Question: I've read the documentation for 'GridBagLayout' and I can't make sense of it. I basically want to accomplish something like this:

I made some example code to help me figure this out. How can I modify this code to accomplish this?
'''
import java.awt.*;
import javax.swing.*;
public class Main {
public static void main(String[] args) {
JLabel label = new JLabel("label");
JTextField field = new JTextField();
JLabel label2 = new JLabel("label2");
JTextField field2 = new JTextField();
JPanel jp = new JPanel();
jp.setLayout(new GridBagLayout());
GridBagConstraints gbc = new GridBagConstraints();
gbc.fill = GridBagConstraints.BOTH;
gbc.gridx = 0;
gbc.gridy = 0;
gbc.gridwidth = 1;
//gbc.weightx = ??
jp.add(label, gbc);
gbc.gridx = 1;
gbc.gridwidth = 2;
//gbc.weightx = ??
jp.add(field, gbc);
JPanel jp2 = new JPanel();
jp2.setLayout(new GridBagLayout());
GridBagConstraints gbc2 = new GridBagConstraints();
gbc2.fill = GridBagConstraints.BOTH;
gbc2.gridx = 0;
gbc2.gridy = 0;
gbc2.gridwidth = 1;
//gbc2.weightx = ??
jp2.add(label2, gbc2);
gbc2.gridx = 1;
gbc2.gridwidth = 2;
//gbc2.weightx = ??
jp2.add(field2, gbc2);
JPanel jpContainer = new JPanel();
jpContainer.setLayout(new BoxLayout(jpContainer, BoxLayout.Y_AXIS));
jpContainer.add(jp);
jpContainer.add(jp2);
JFrame f = new JFrame();
f.setSize(300, 100);
f.setContentPane(jpContainer);
f.setDefaultCloseOperation(JFrame.EXIT_ON_CLOSE);
f.setVisible(true);
}
}
'''
---
EDIT: Changed JTextArea to JTextField
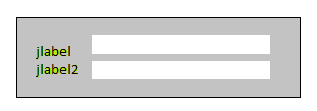
Answer: Using GridBagLayout columnWidths you can manually adjust the widths and then set the GridBagConstraints fill to 'GridBagConstraints.HORIZONTAL' :
'''
import java.awt.EventQueue;
import javax.swing.JFrame;
import javax.swing.JPanel;
import javax.swing.border.EmptyBorder;
import java.awt.GridBagLayout;
import javax.swing.JLabel;
import java.awt.GridBagConstraints;
import javax.swing.JTextField;
import java.awt.Insets;
public class Example extends JFrame {
private static final long serialVersionUID = 1L;
private JPanel contentPane;
private JTextField textField;
private JTextField textField_1;
public static void main(String[] args) {
EventQueue.invokeLater(new Runnable() {
public void run() {
try {
Example frame = new Example();
frame.setVisible(true);
} catch (Exception e) {
e.printStackTrace();
}
}
});
}
public Example() {
setDefaultCloseOperation(JFrame.EXIT_ON_CLOSE);
setBounds(100, 100, 450, 300);
contentPane = new JPanel();
contentPane.setBorder(new EmptyBorder(5, 5, 5, 5));
setContentPane(contentPane);
GridBagLayout gbl_contentPane = new GridBagLayout();
gbl_contentPane.columnWidths = new int[] {100, 0};
gbl_contentPane.rowHeights = new int[]{0, 0, 0};
gbl_contentPane.columnWeights = new double[]{0.0, 1.0, Double.MIN_VALUE};
gbl_contentPane.rowWeights = new double[]{0.0, 0.0, Double.MIN_VALUE};
contentPane.setLayout(gbl_contentPane);
JLabel lblNewLabel = new JLabel("jlabel");
GridBagConstraints gbc_lblNewLabel = new GridBagConstraints();
gbc_lblNewLabel.insets = new Insets(0, 0, 5, 5);
gbc_lblNewLabel.anchor = GridBagConstraints.WEST;
gbc_lblNewLabel.gridx = 0;
gbc_lblNewLabel.gridy = 0;
contentPane.add(lblNewLabel, gbc_lblNewLabel);
textField = new JTextField();
GridBagConstraints gbc_textField = new GridBagConstraints();
gbc_textField.insets = new Insets(0, 0, 5, 0);
gbc_textField.fill = GridBagConstraints.HORIZONTAL;
gbc_textField.gridx = 1;
gbc_textField.gridy = 0;
contentPane.add(textField, gbc_textField);
textField.setColumns(10);
JLabel lblNewLabel_1 = new JLabel("jlabel2");
GridBagConstraints gbc_lblNewLabel_1 = new GridBagConstraints();
gbc_lblNewLabel_1.anchor = GridBagConstraints.WEST;
gbc_lblNewLabel_1.insets = new Insets(0, 0, 0, 5);
gbc_lblNewLabel_1.gridx = 0;
gbc_lblNewLabel_1.gridy = 1;
contentPane.add(lblNewLabel_1, gbc_lblNewLabel_1);
textField_1 = new JTextField();
GridBagConstraints gbc_textField_1 = new GridBagConstraints();
gbc_textField_1.fill = GridBagConstraints.HORIZONTAL;
gbc_textField_1.gridx = 1;
gbc_textField_1.gridy = 1;
contentPane.add(textField_1, gbc_textField_1);
textField_1.setColumns(10);
}
}
'''
Of course, if you want to maintain the 1/3 Label and 2/3 JTextField, you might consider using a MigLayout as such:
'''
import java.awt.EventQueue;
import javax.swing.JFrame;
import javax.swing.JPanel;
import javax.swing.border.EmptyBorder;
import net.miginfocom.swing.MigLayout;
import javax.swing.JLabel;
import javax.swing.JTextField;
public class MigLayoutExample extends JFrame {
private static final long serialVersionUID = 1L;
private JPanel contentPane;
private JTextField textField;
private JTextField textField_1;
public static void main(String[] args) {
EventQueue.invokeLater(new Runnable() {
public void run() {
try {
MigLayoutExample frame = new MigLayoutExample();
frame.setVisible(true);
} catch (Exception e) {
e.printStackTrace();
}
}
});
}
public MigLayoutExample() {
setDefaultCloseOperation(JFrame.EXIT_ON_CLOSE);
setBounds(100, 100, 450, 300);
contentPane = new JPanel();
contentPane.setBorder(new EmptyBorder(5, 5, 5, 5));
setContentPane(contentPane);
contentPane.setLayout(new MigLayout("", "[grow 33][grow 66]", "[][]"));
JLabel lblNewLabel = new JLabel("New label");
contentPane.add(lblNewLabel, "cell 0 0");
textField = new JTextField();
contentPane.add(textField, "cell 1 0,growx");
textField.setColumns(10);
JLabel lblNewLabel_1 = new JLabel("New label");
contentPane.add(lblNewLabel_1, "cell 0 1");
textField_1 = new JTextField();
contentPane.add(textField_1, "cell 1 1,growx");
textField_1.setColumns(10);
}
}
'''